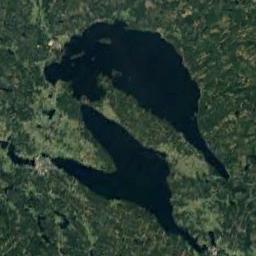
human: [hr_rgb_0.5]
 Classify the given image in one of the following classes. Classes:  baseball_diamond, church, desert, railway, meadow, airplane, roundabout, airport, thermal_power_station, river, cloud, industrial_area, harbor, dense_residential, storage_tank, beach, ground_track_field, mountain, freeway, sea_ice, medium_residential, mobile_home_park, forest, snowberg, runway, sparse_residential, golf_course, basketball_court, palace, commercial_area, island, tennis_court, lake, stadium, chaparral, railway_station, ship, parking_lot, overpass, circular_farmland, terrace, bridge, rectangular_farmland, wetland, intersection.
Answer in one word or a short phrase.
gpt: lake